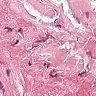
Metastatic tissue present: no